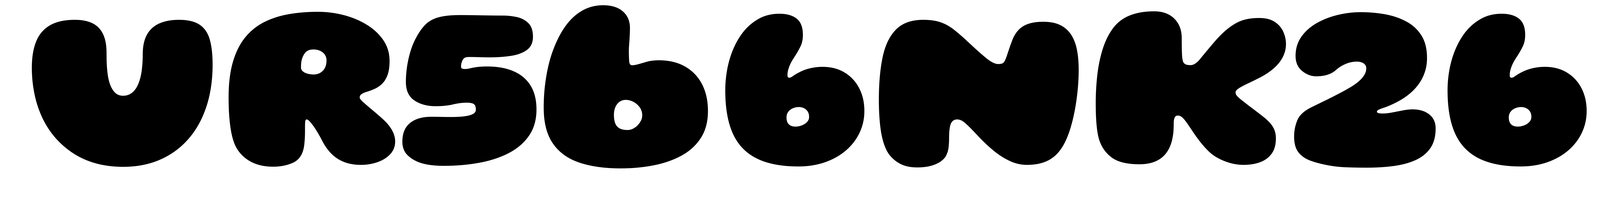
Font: Gluten_Black